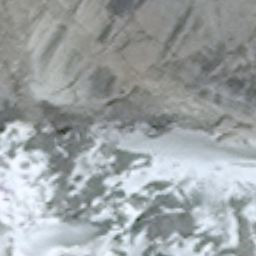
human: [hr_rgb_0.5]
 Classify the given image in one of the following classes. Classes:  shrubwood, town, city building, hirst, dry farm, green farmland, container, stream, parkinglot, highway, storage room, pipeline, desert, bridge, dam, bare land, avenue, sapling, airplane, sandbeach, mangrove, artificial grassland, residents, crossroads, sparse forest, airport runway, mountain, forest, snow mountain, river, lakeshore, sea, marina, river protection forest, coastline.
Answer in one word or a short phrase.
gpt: snow mountain